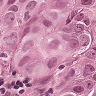
Metastatic tissue present: yes